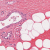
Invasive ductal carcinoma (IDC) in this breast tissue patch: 0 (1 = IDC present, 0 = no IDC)